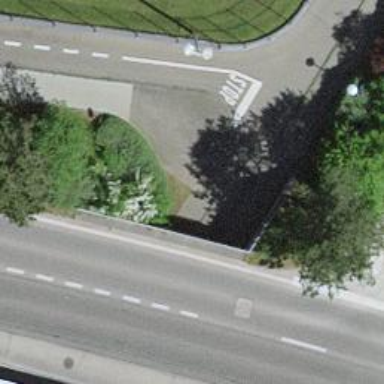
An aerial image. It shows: Cycleway with grade1 asphalt surface passing through tunnel.